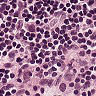
Metastatic tissue present: no